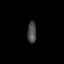
Tissue: lung
Cell type: Epithelial cells
Senescence score: 0.1406
Nuclear area (px): 197
Mean DAPI intensity: 71.02